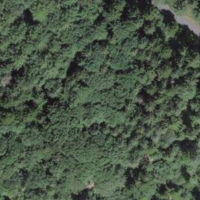
EUNIS habitat code: 43
Species observed at this site:
Lathyrus vernus
Mercurialis perennis